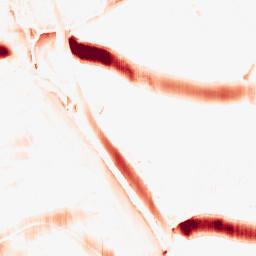
Category: morphological
Decomposition family: morphological_ellipse
Decomposition parameters: operation: opening
width: 30
height: 5
Upsampling method: quintic
Upsampling parameters: scale: 4
Upsampling scale: 4